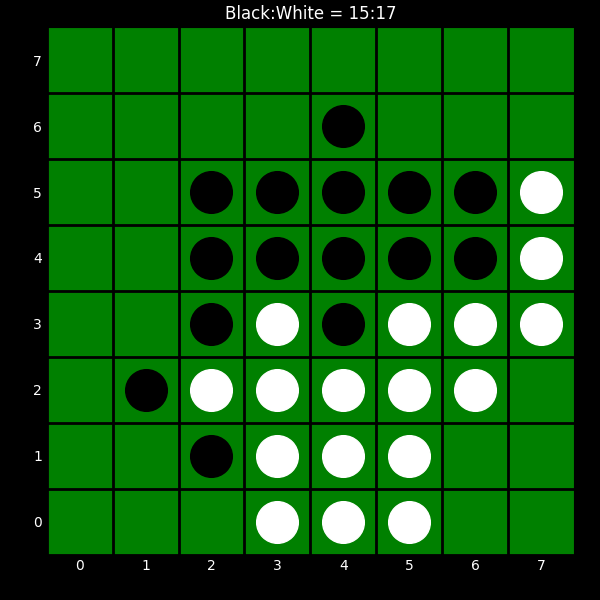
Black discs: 15
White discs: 17